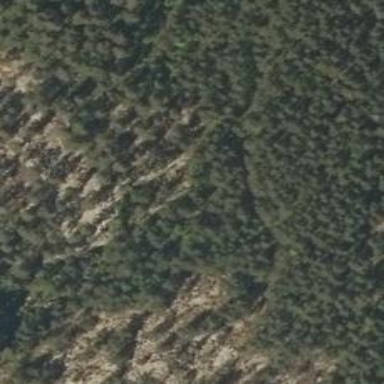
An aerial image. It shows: Natural cliff.